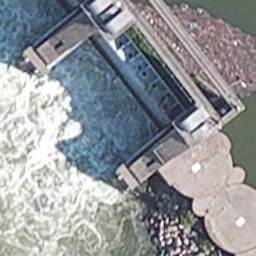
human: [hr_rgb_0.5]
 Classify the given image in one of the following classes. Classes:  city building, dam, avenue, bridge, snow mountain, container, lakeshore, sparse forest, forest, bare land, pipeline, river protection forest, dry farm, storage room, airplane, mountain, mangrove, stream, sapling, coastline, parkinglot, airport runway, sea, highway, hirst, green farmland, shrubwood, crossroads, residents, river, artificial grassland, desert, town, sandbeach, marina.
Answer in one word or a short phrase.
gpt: dam